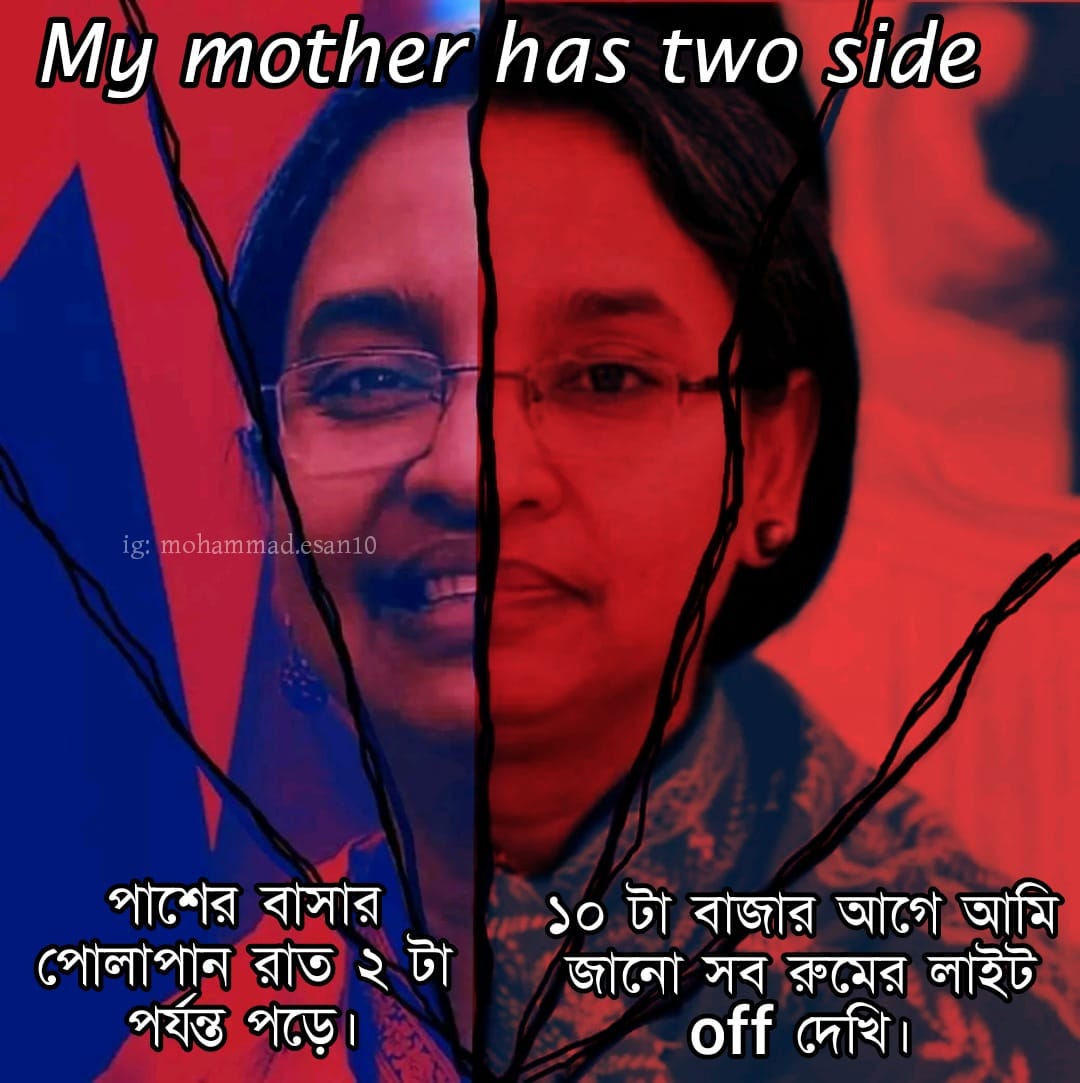
Caption: My mother has two side  পাশের বাসার পোলাপান রাত ২ টা পর্যন্ত পড়ে ।  ১০ টা বাঁজার আগে আমি জানো সব রুমের লাইট off  দেখি ।
Label: non-hate